Question: Q. How can I prevent values < 0 being shown in a ggplot2 facet plot for just one of three different variables plotted, each of different magnitudes?
I have made the following facet plot.

As you can see, the value plotted on the y-axis is significantly different for each variable, but using 'scales = "free"' resolves that issue.
I want to suppress the values less than zero in the "profit_margin" facet (coloured in blue at the bottom) by either limiting the scale or setting values of less than zero to zero, but I cannot work out how to accomplish this. I could directly zap the values in the data frame but I would prefer to leave the data untouched. I tried using a function in scale_y_continuous() but was unable to make any headway.
Here is the code used to generate the above plot:
'''
require(lubridate)
require(reshape2)
require(ggplot2)
require(scales)
## Create dummy time series data
set.seed(12345)
monthsback <- 12
startdate <- as.Date(paste(year(now()),month(now()),"1",sep = "-")) - months(monthsback)
mydf <- data.frame(mydate = seq(as.Date(startdate), by = "month", length.out = monthsback),
sales = runif(monthsback, min = 600, max = 800),
profit = runif(monthsback, min = -50, max = 80))
## Add calculation based on data
mydf$profit_margin <- mydf$profit/mydf$sales
## Reshape...
mymelt <- melt(mydf, id = c('mydate'))
## Plot
p <- ggplot(data = mymelt, aes(x = mydate, y = value, fill = variable)) +
geom_bar(stat = "identity") +
facet_wrap( ~ variable, ncol = 1, scales = "free")
print(p)
'''
And this was my attempt to use a function and lapply to set sub-zero values to zero:
'''
require(lubridate)
require(reshape2)
require(ggplot2)
require(scales)
## Create dummy time series data
set.seed(12345)
monthsback <- 12
startdate <- as.Date(paste(year(now()),month(now()),"1",sep = "-")) - months(monthsback)
mydf <- data.frame(mydate = seq(as.Date(startdate), by = "month", length.out = monthsback),
sales = runif(monthsback, min = 600, max = 800),
profit = runif(monthsback, min = -50, max = 80))
## Add calculation based on data
mydf$profit_margin <- mydf$profit/mydf$sales
## Reshape...
mymelt <- melt(mydf, id = c('mydate'))
scales_function <- function(myvar, myvalue){
mycount <- 1
newval <- lapply(myvalue, function(myarg) {
myarg <- ifelse(myvar[mycount] == "profit_margin", ifelse(myarg < 0, 0, myarg), myarg)
}
)
return(newval)
}
## Plot
p <- ggplot(data = mymelt, aes(x = mydate, y = value, fill = variable)) +
geom_bar(stat = "identity") +
facet_wrap( ~ variable, ncol = 1, scales = "free") +
scale_y_continuous(breaks = scales_function(mymelt$variable, mymelt$value))
print(p)
'''
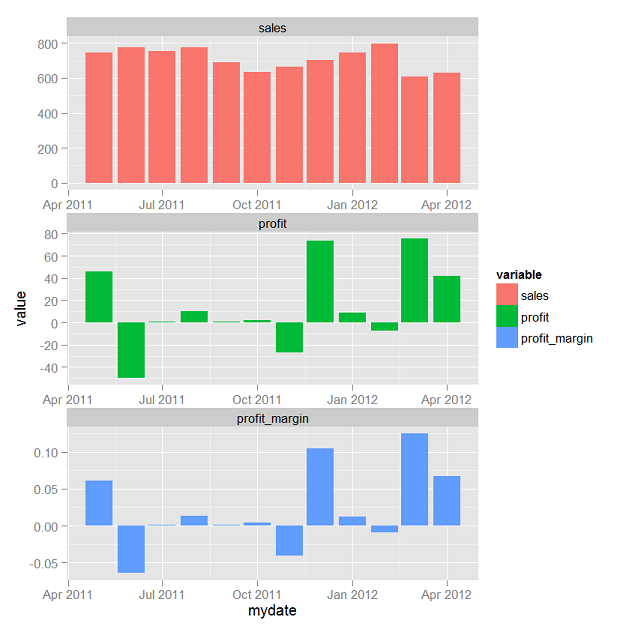
Answer: You can leave the data untouched, but just plot a subset.
'''
ggplot(data = subset(mymelt,!((variable == 'profit_margin') & value < 0)),
aes(x = mydate, y = value, fill = variable)) +
geom_bar(stat = "identity") +
facet_wrap( ~ variable, ncol = 1, scales = "free")
'''
Or replace within the call
'''
ggplot(data = mymelt, aes(x = mydate, y = replace(value, (variable == 'profit_margin') & value <0, NA), fill = variable)) +
geom_bar(stat = "identity") +
facet_wrap( ~ variable, ncol = 1, scales = "free") +
ylab('value')
'''